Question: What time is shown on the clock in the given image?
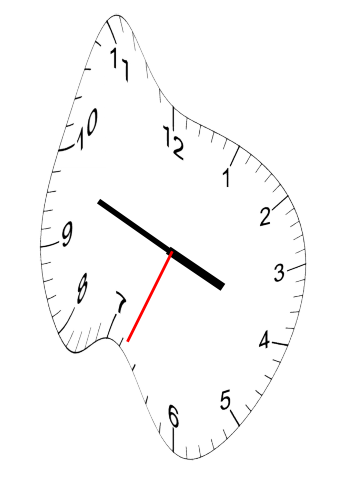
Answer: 03:48:34